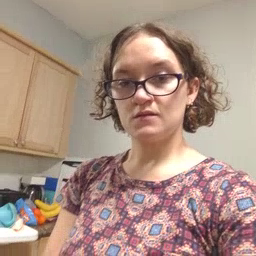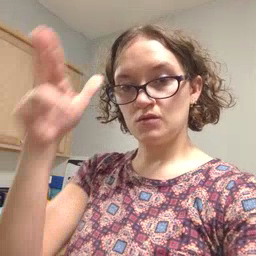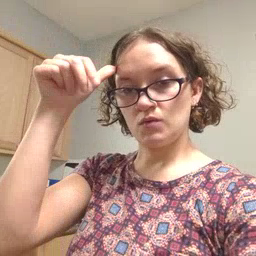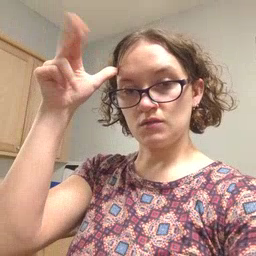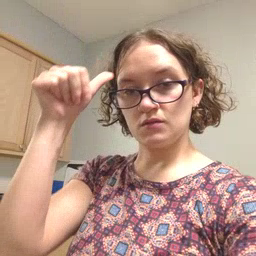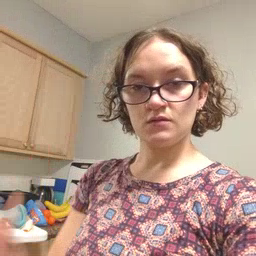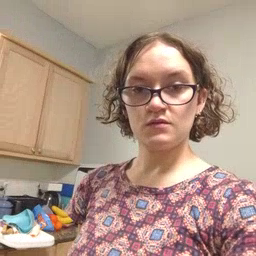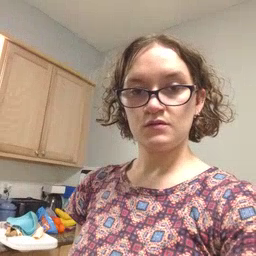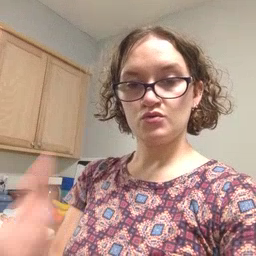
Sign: horse